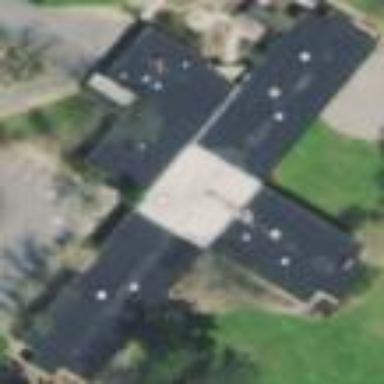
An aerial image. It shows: Building that serves as nursing home.